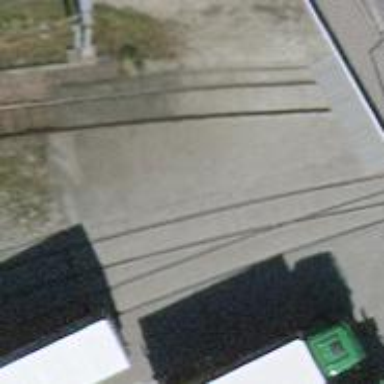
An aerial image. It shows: Single-track spur railway line.